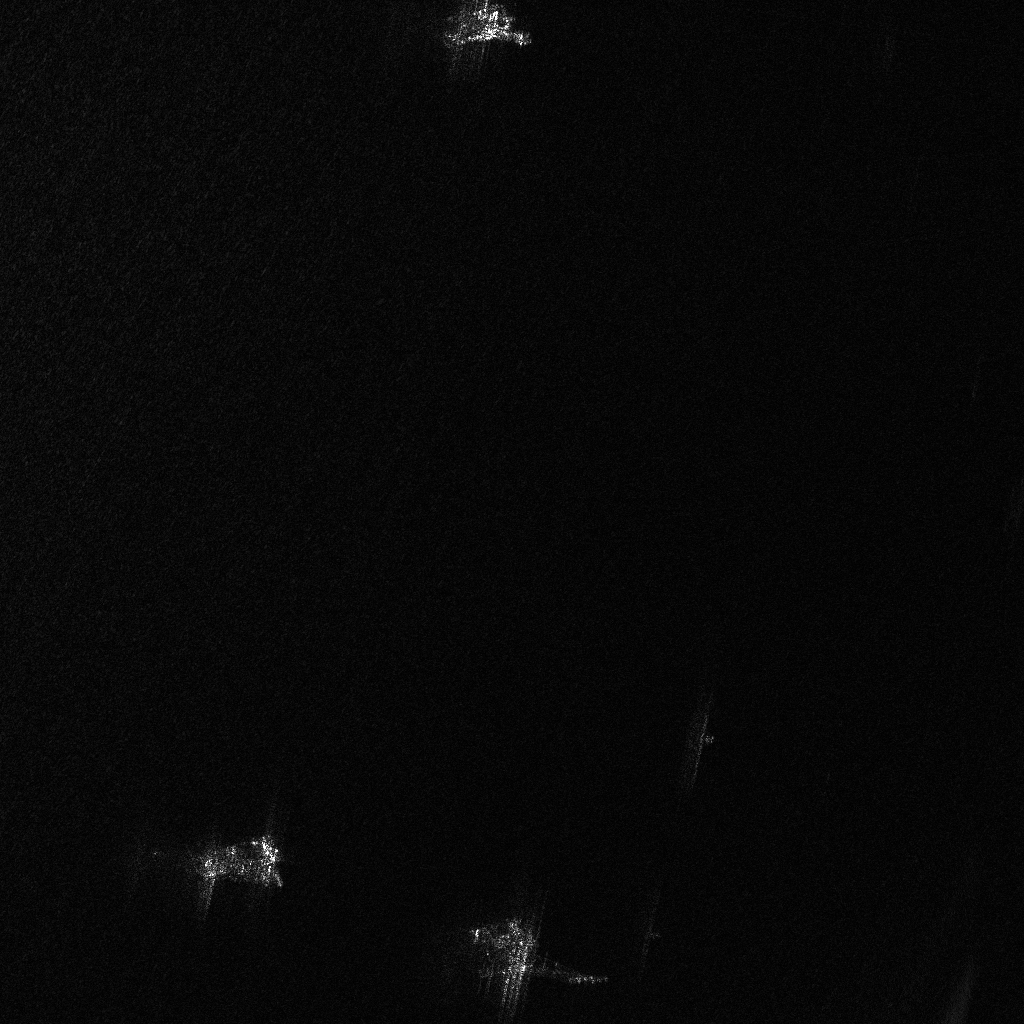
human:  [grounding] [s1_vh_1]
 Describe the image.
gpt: In the satellite image, there is  <ref>1 large container </ref> <box>[[21, 79, 25, 88, 90]]</box> located at bottom left,  <ref>1 large container </ref> <box>[[45, 90, 60, 95, 14]]</box> located at bottom,  <ref>1 large container </ref> <box>[[45, -1, 50, 6, 90]]</box> located at top.